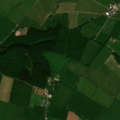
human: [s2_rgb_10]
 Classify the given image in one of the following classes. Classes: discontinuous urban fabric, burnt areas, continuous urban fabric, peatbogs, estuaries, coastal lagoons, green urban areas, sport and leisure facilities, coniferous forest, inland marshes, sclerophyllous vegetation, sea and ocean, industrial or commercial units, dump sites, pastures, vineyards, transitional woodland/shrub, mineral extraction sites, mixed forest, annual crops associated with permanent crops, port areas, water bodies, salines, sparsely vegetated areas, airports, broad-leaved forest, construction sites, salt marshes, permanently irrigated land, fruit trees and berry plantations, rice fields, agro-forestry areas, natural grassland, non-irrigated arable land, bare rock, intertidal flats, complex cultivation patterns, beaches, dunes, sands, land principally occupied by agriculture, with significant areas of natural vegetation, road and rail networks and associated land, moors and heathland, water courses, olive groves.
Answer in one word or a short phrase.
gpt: non-irrigated arable land, pastures, coniferous forest